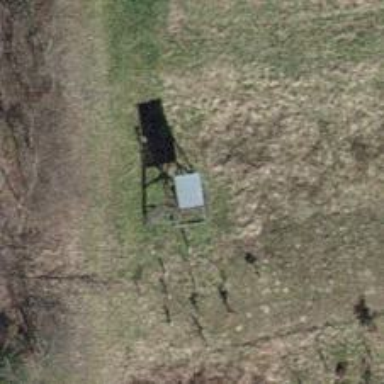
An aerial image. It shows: Hunting stand.